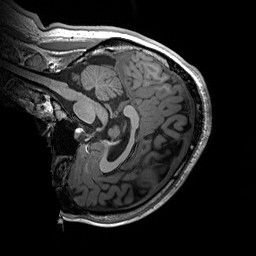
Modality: T1w
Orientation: sagittal
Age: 23
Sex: male
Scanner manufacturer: siemens
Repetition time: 2.2 s
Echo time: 0.00244 s